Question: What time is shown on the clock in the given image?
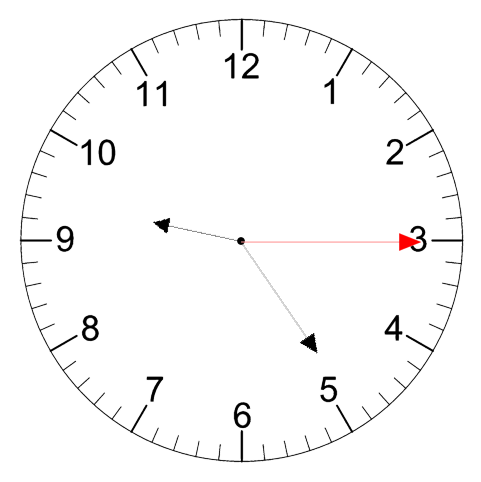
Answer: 09:24:15